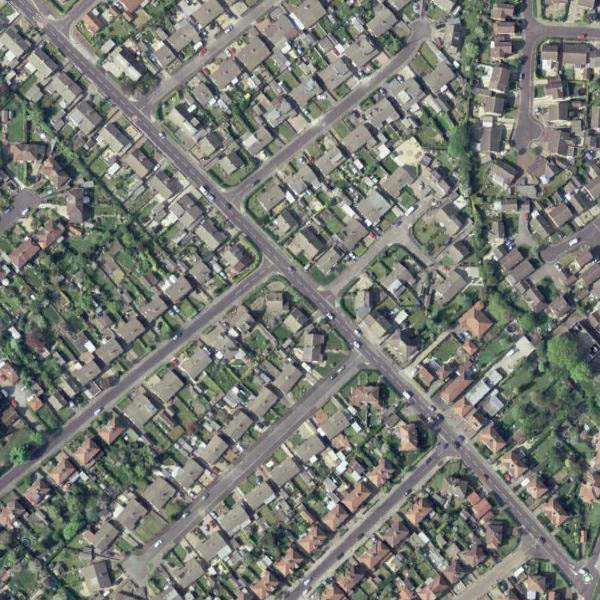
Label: DenseResidential